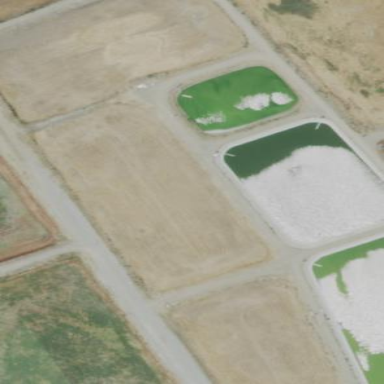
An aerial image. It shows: Reservoir of water at wastewater plant.